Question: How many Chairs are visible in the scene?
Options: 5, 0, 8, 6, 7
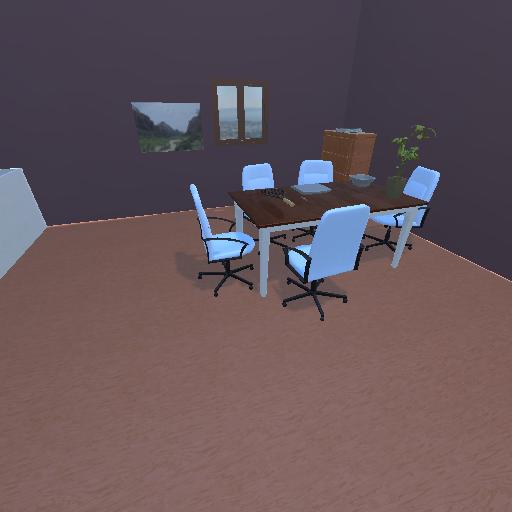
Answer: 5